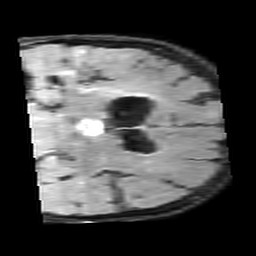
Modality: FLAIR
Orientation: coronal
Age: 80
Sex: female
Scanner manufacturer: siemens
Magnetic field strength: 3 T
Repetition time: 9 s
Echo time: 0.099 s